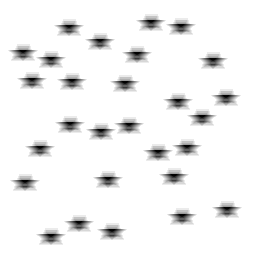
Squares: 0
Triangles: 0
Stars: 28
Total shapes: 28